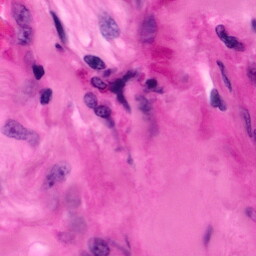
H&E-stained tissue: Pancreatic